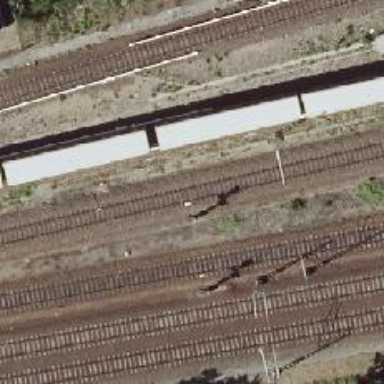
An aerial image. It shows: Railway signal.